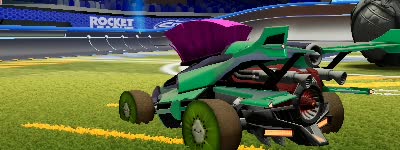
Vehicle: aftershock